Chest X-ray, AP view. Patient: 57 years old, sex M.
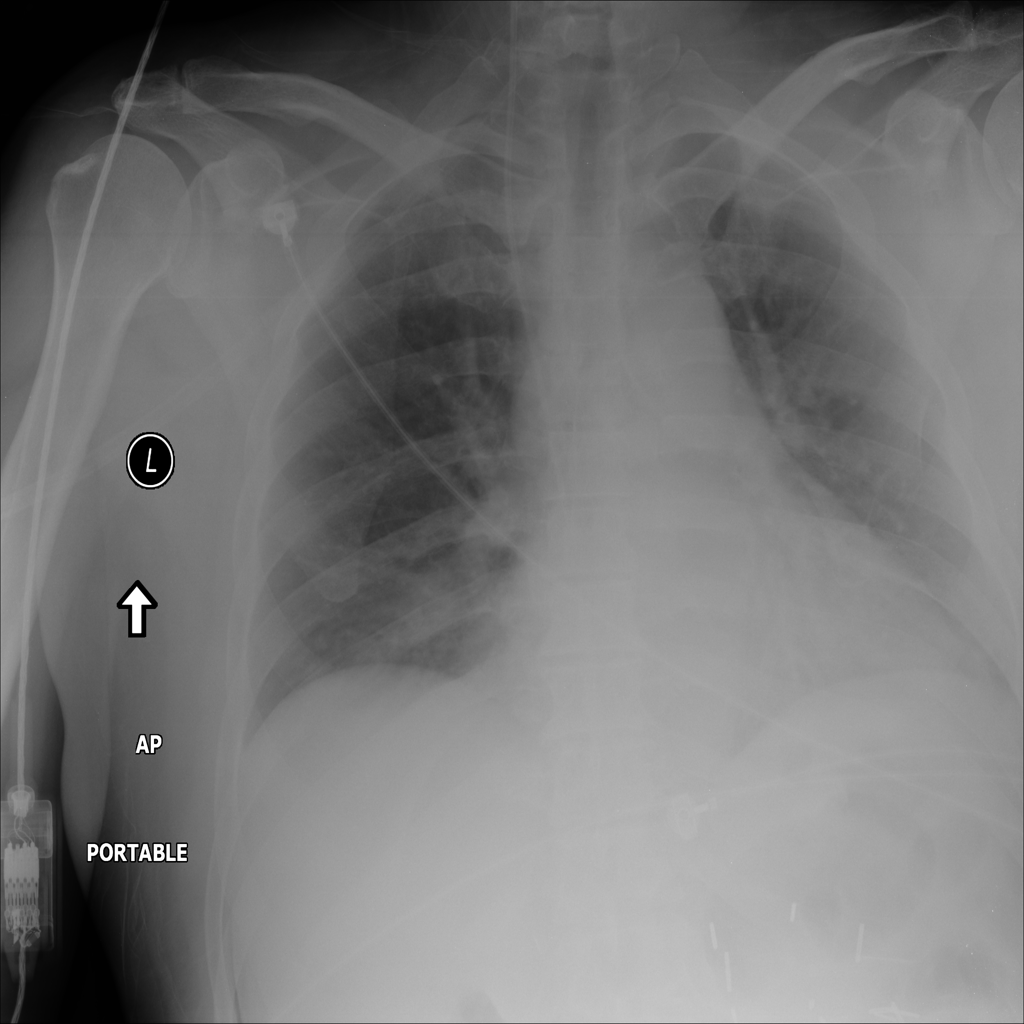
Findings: Infiltration